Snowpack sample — Buffalo Mountain, Silverthorne, Colorado, USA (1/25/25, 10:11 AM MST)
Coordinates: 39.6222, -106.1139
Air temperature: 22 °F
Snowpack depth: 110 cm
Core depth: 30 cm
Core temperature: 42.8 °F
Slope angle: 12°, slope face: 102°
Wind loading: high
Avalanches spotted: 0
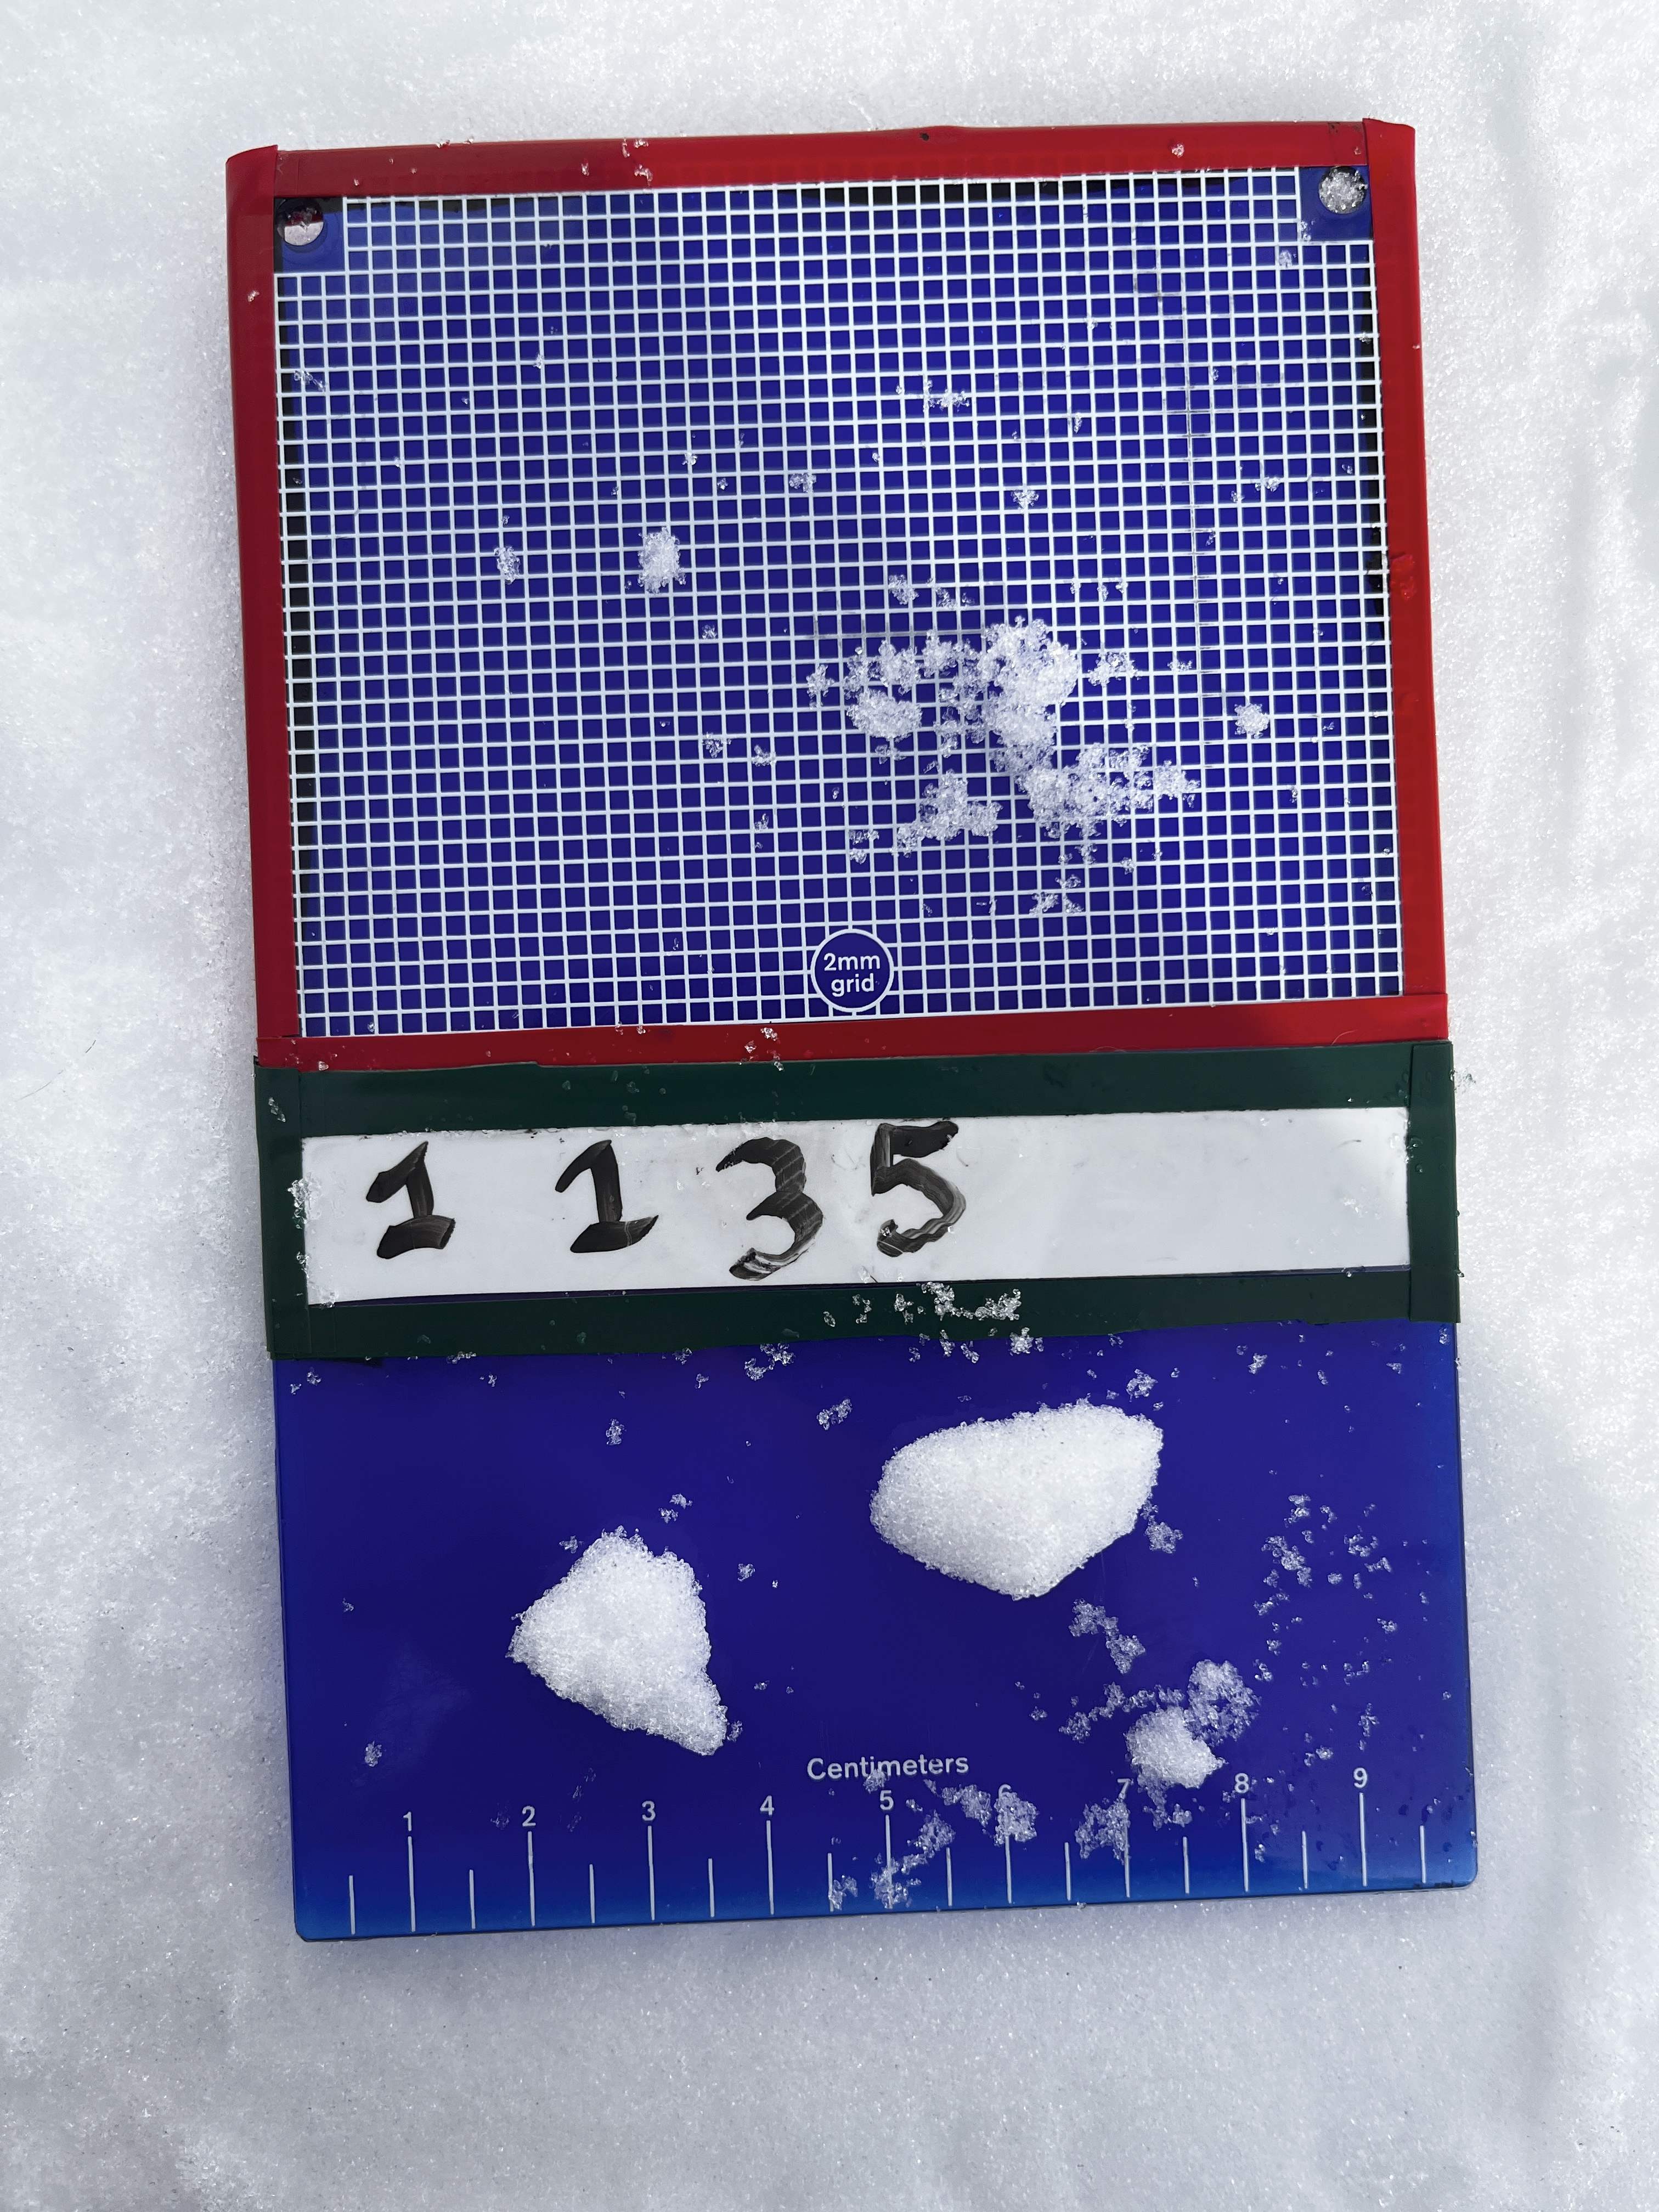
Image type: crystal_card
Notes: No avalanches nearby, collected on the outskirts of a fire break 15 meters from the treeline, on way to Buffalo and Red Mountain